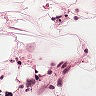
Metastatic tissue present: no